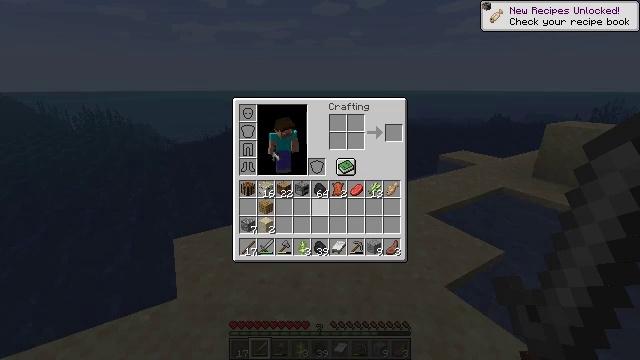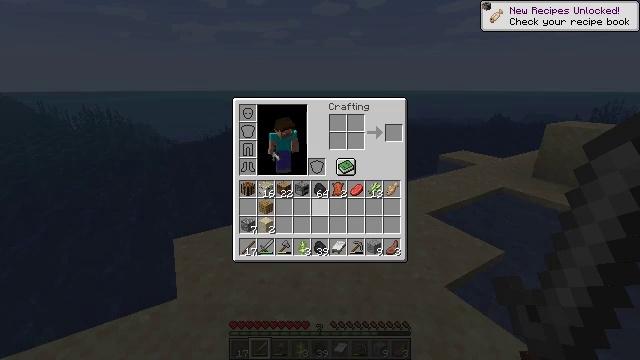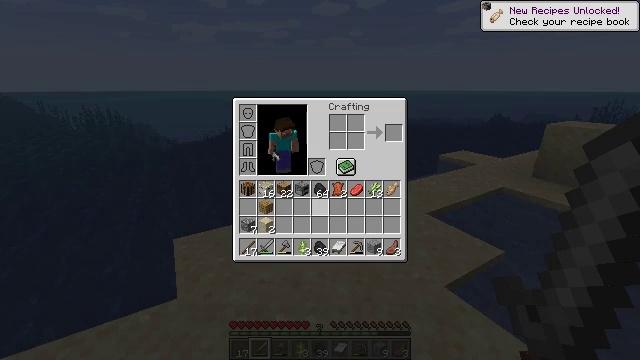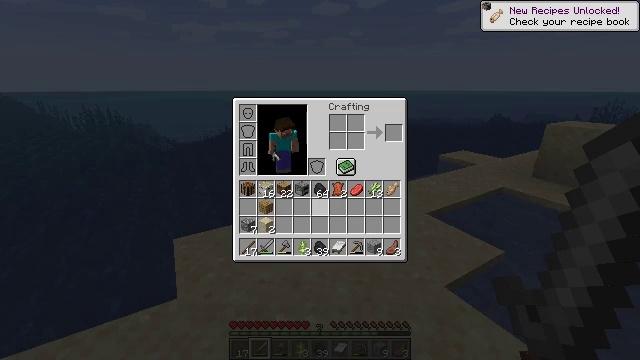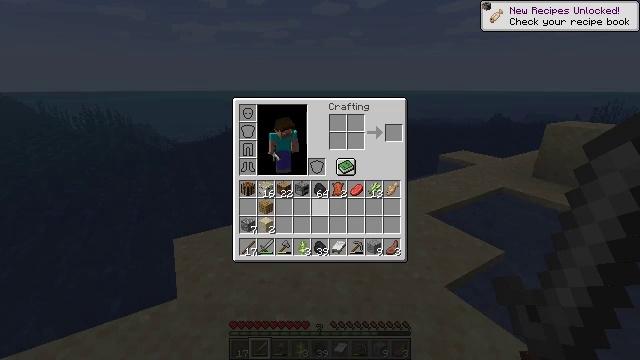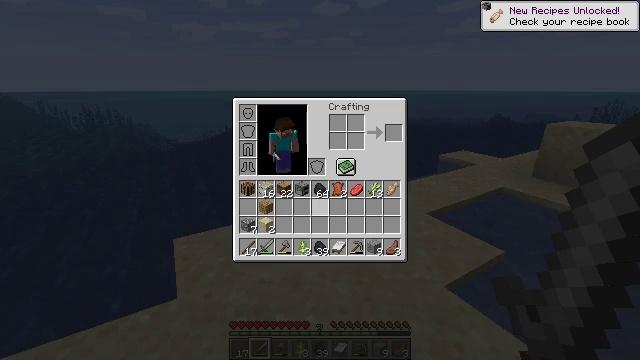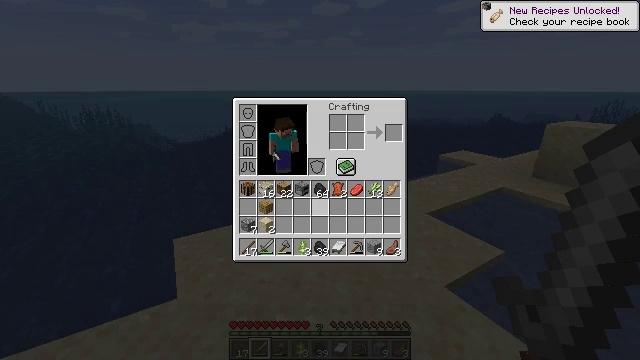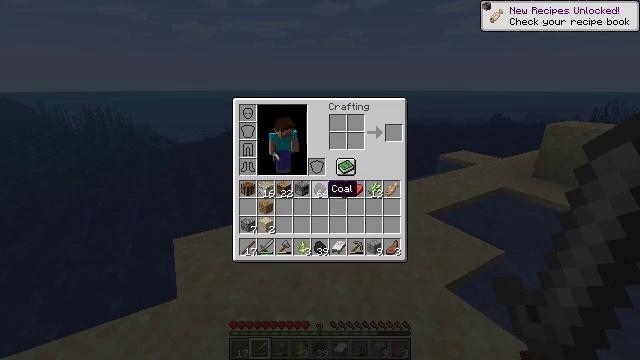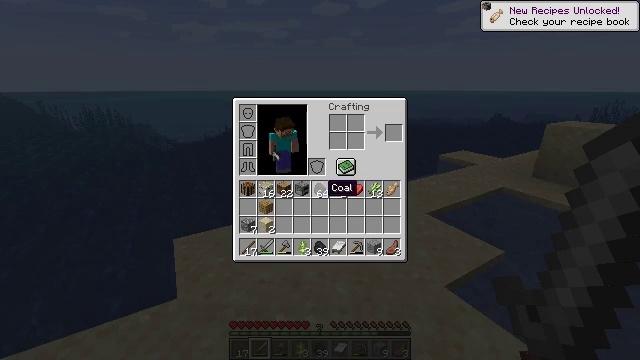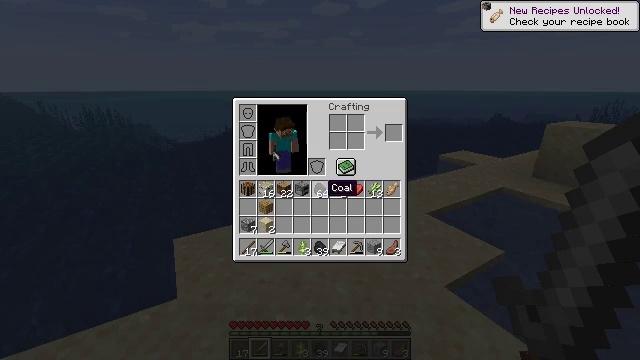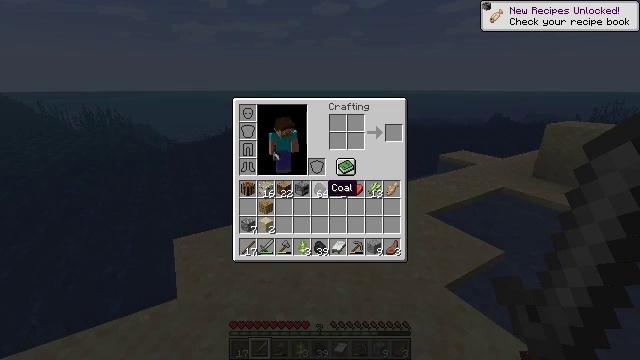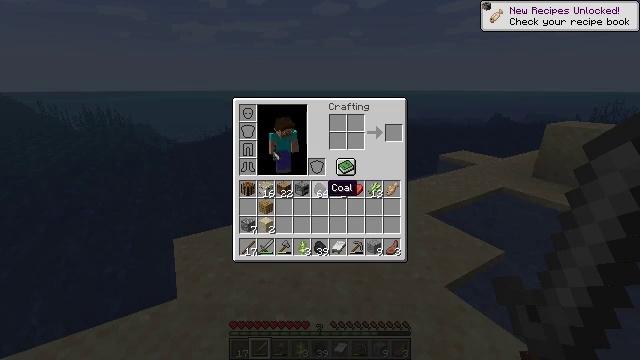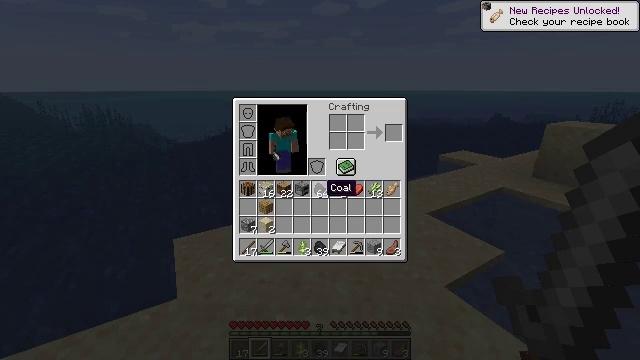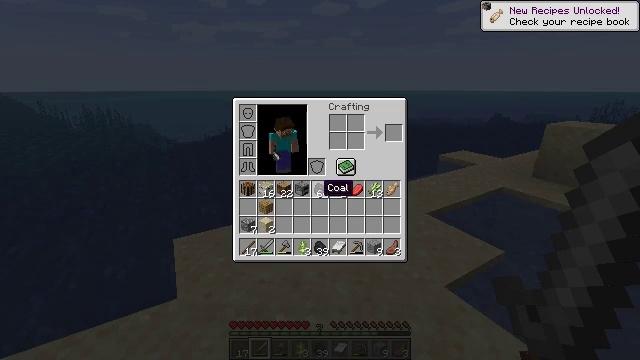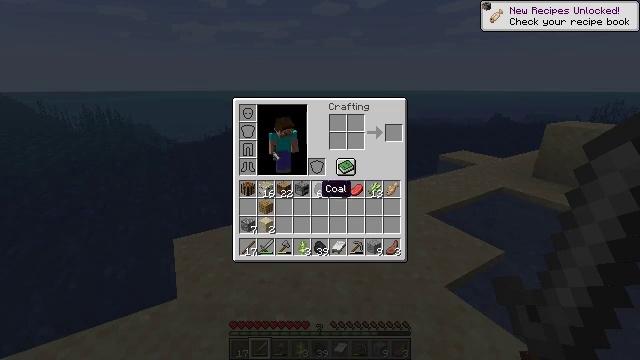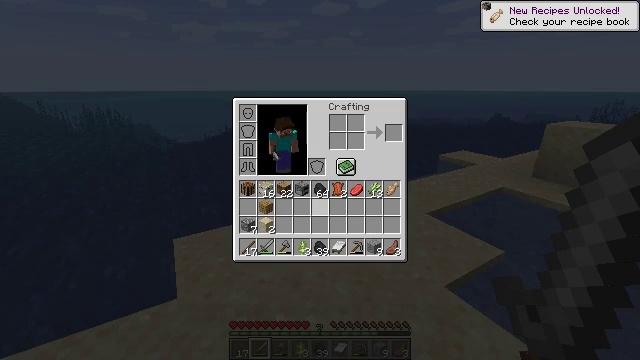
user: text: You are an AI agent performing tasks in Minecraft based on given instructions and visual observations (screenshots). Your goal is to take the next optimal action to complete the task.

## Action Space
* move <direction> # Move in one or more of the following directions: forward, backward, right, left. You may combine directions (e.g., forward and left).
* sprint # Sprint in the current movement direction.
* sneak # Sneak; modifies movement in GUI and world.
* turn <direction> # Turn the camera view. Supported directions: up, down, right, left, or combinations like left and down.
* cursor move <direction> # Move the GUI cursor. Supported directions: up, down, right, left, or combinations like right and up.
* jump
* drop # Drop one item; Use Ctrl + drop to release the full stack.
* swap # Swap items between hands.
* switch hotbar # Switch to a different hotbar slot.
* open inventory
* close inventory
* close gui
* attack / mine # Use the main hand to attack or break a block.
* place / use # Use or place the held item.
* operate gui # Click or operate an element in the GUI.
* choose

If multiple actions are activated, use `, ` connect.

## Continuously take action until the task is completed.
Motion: motion action
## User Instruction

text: Dig through stone to find iron ore.
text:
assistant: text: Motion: no_op
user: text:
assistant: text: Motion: no_op
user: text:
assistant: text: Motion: no_op
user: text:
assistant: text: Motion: no_op
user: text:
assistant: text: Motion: no_op
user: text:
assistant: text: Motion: no_op
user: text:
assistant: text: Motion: no_op
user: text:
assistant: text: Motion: no_op
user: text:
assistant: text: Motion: no_op
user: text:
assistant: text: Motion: no_op
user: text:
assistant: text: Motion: no_op
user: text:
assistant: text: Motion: no_op
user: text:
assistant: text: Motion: no_op
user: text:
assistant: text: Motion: no_op
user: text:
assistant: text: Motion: no_op
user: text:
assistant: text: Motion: no_op
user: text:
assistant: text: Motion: no_op
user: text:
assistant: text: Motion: cursor move right
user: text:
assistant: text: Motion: cursor move right
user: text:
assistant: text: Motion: cursor move right
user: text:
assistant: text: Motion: cursor move right
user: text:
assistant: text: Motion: no_op
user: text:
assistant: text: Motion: no_op
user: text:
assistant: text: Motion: no_op
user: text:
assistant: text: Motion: no_op
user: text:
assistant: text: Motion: no_op
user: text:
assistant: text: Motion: no_op
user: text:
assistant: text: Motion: no_op
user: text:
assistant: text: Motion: no_op
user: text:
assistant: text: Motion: no_op